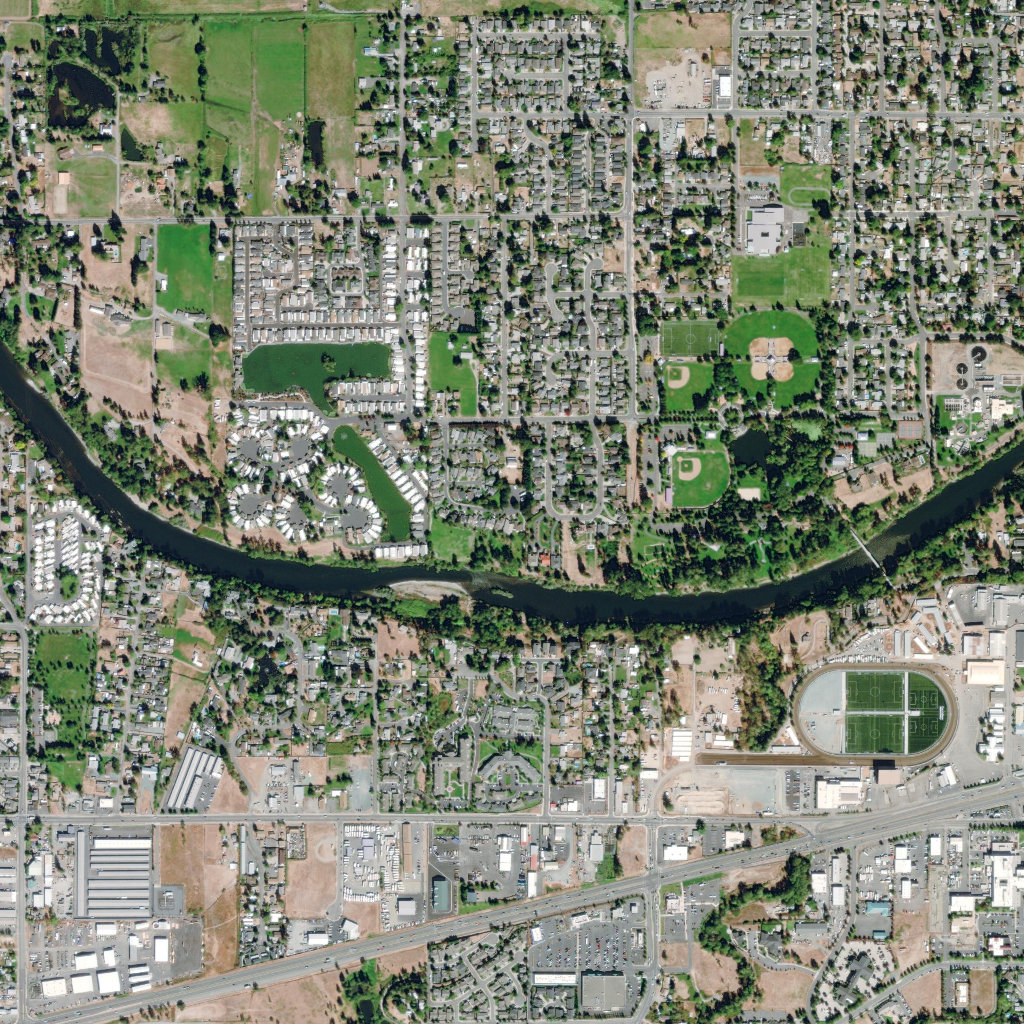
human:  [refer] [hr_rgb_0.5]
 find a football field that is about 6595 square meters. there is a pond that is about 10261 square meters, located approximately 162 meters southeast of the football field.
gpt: <box>[[64, 31, 69, 34, 0]]</box>

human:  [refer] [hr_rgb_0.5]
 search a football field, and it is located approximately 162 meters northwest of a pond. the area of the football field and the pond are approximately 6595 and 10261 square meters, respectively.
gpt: <box>[[64, 31, 69, 34, 0]]</box>

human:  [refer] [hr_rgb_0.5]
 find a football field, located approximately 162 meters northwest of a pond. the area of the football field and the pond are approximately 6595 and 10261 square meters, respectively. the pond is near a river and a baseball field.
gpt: <box>[[64, 31, 69, 34, 0]]</box>

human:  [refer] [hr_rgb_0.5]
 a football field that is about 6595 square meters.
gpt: <box>[[64, 31, 69, 34, 0]]</box>